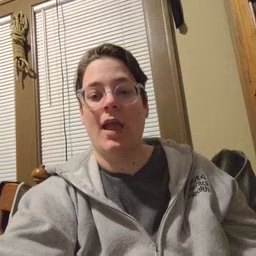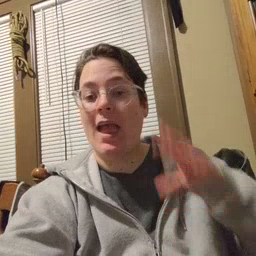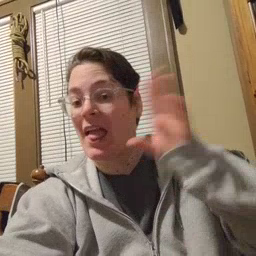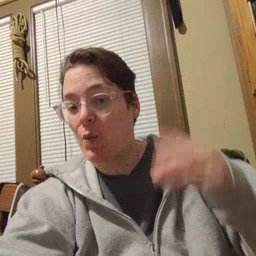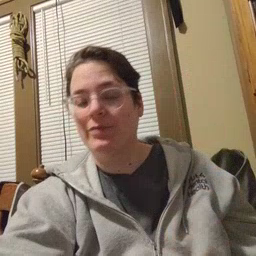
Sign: hello